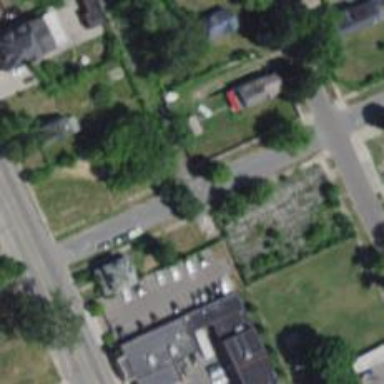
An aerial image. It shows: Alley classified as service road.